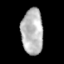
Tissue: skin
Cell type: Epithelial cells
Senescence score: 0.9144
Nuclear area (px): 981
Mean DAPI intensity: 182.094